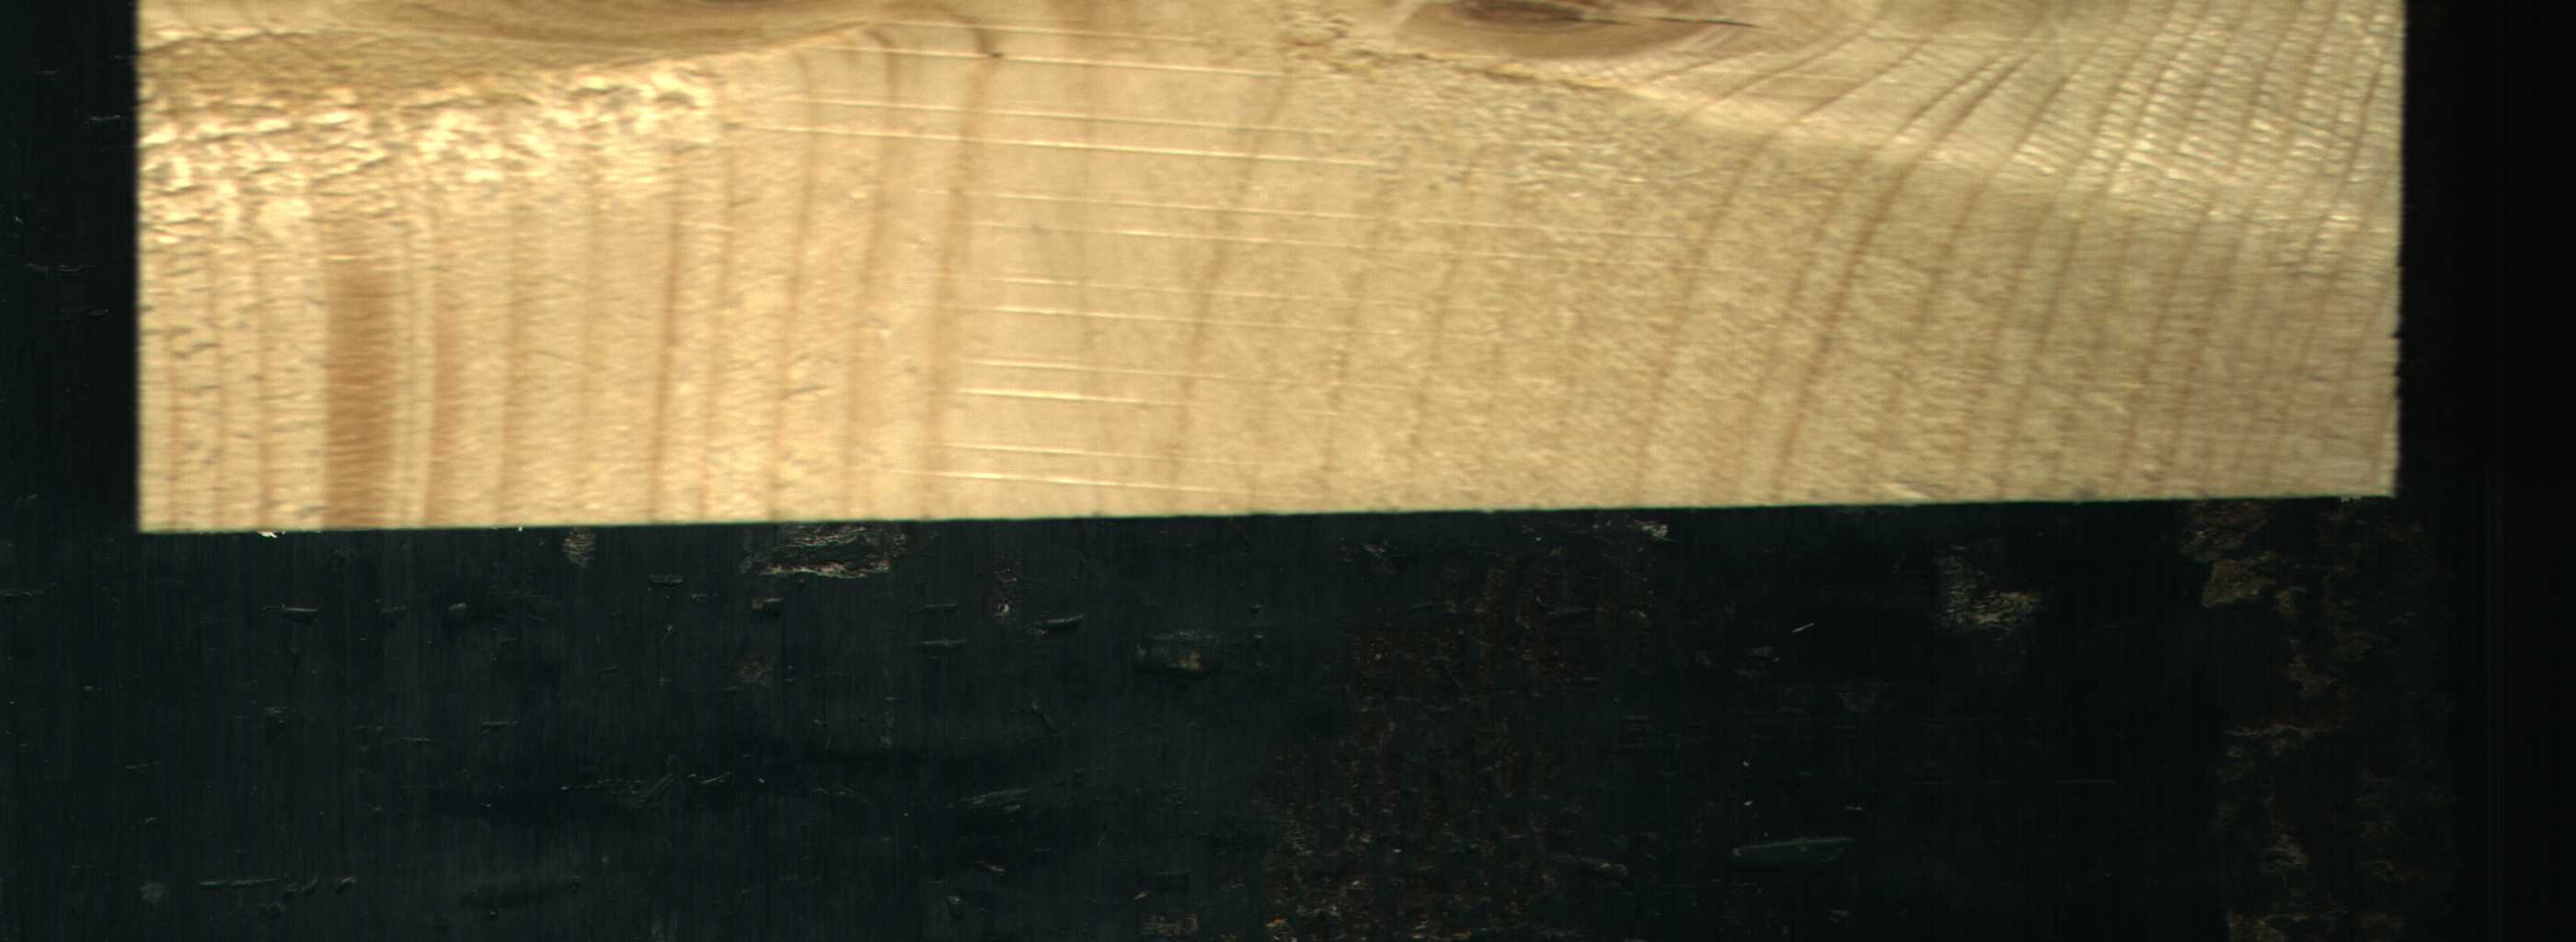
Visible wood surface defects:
Live_Knot
Live_Knot